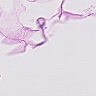
Metastatic tissue present: no